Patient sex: F
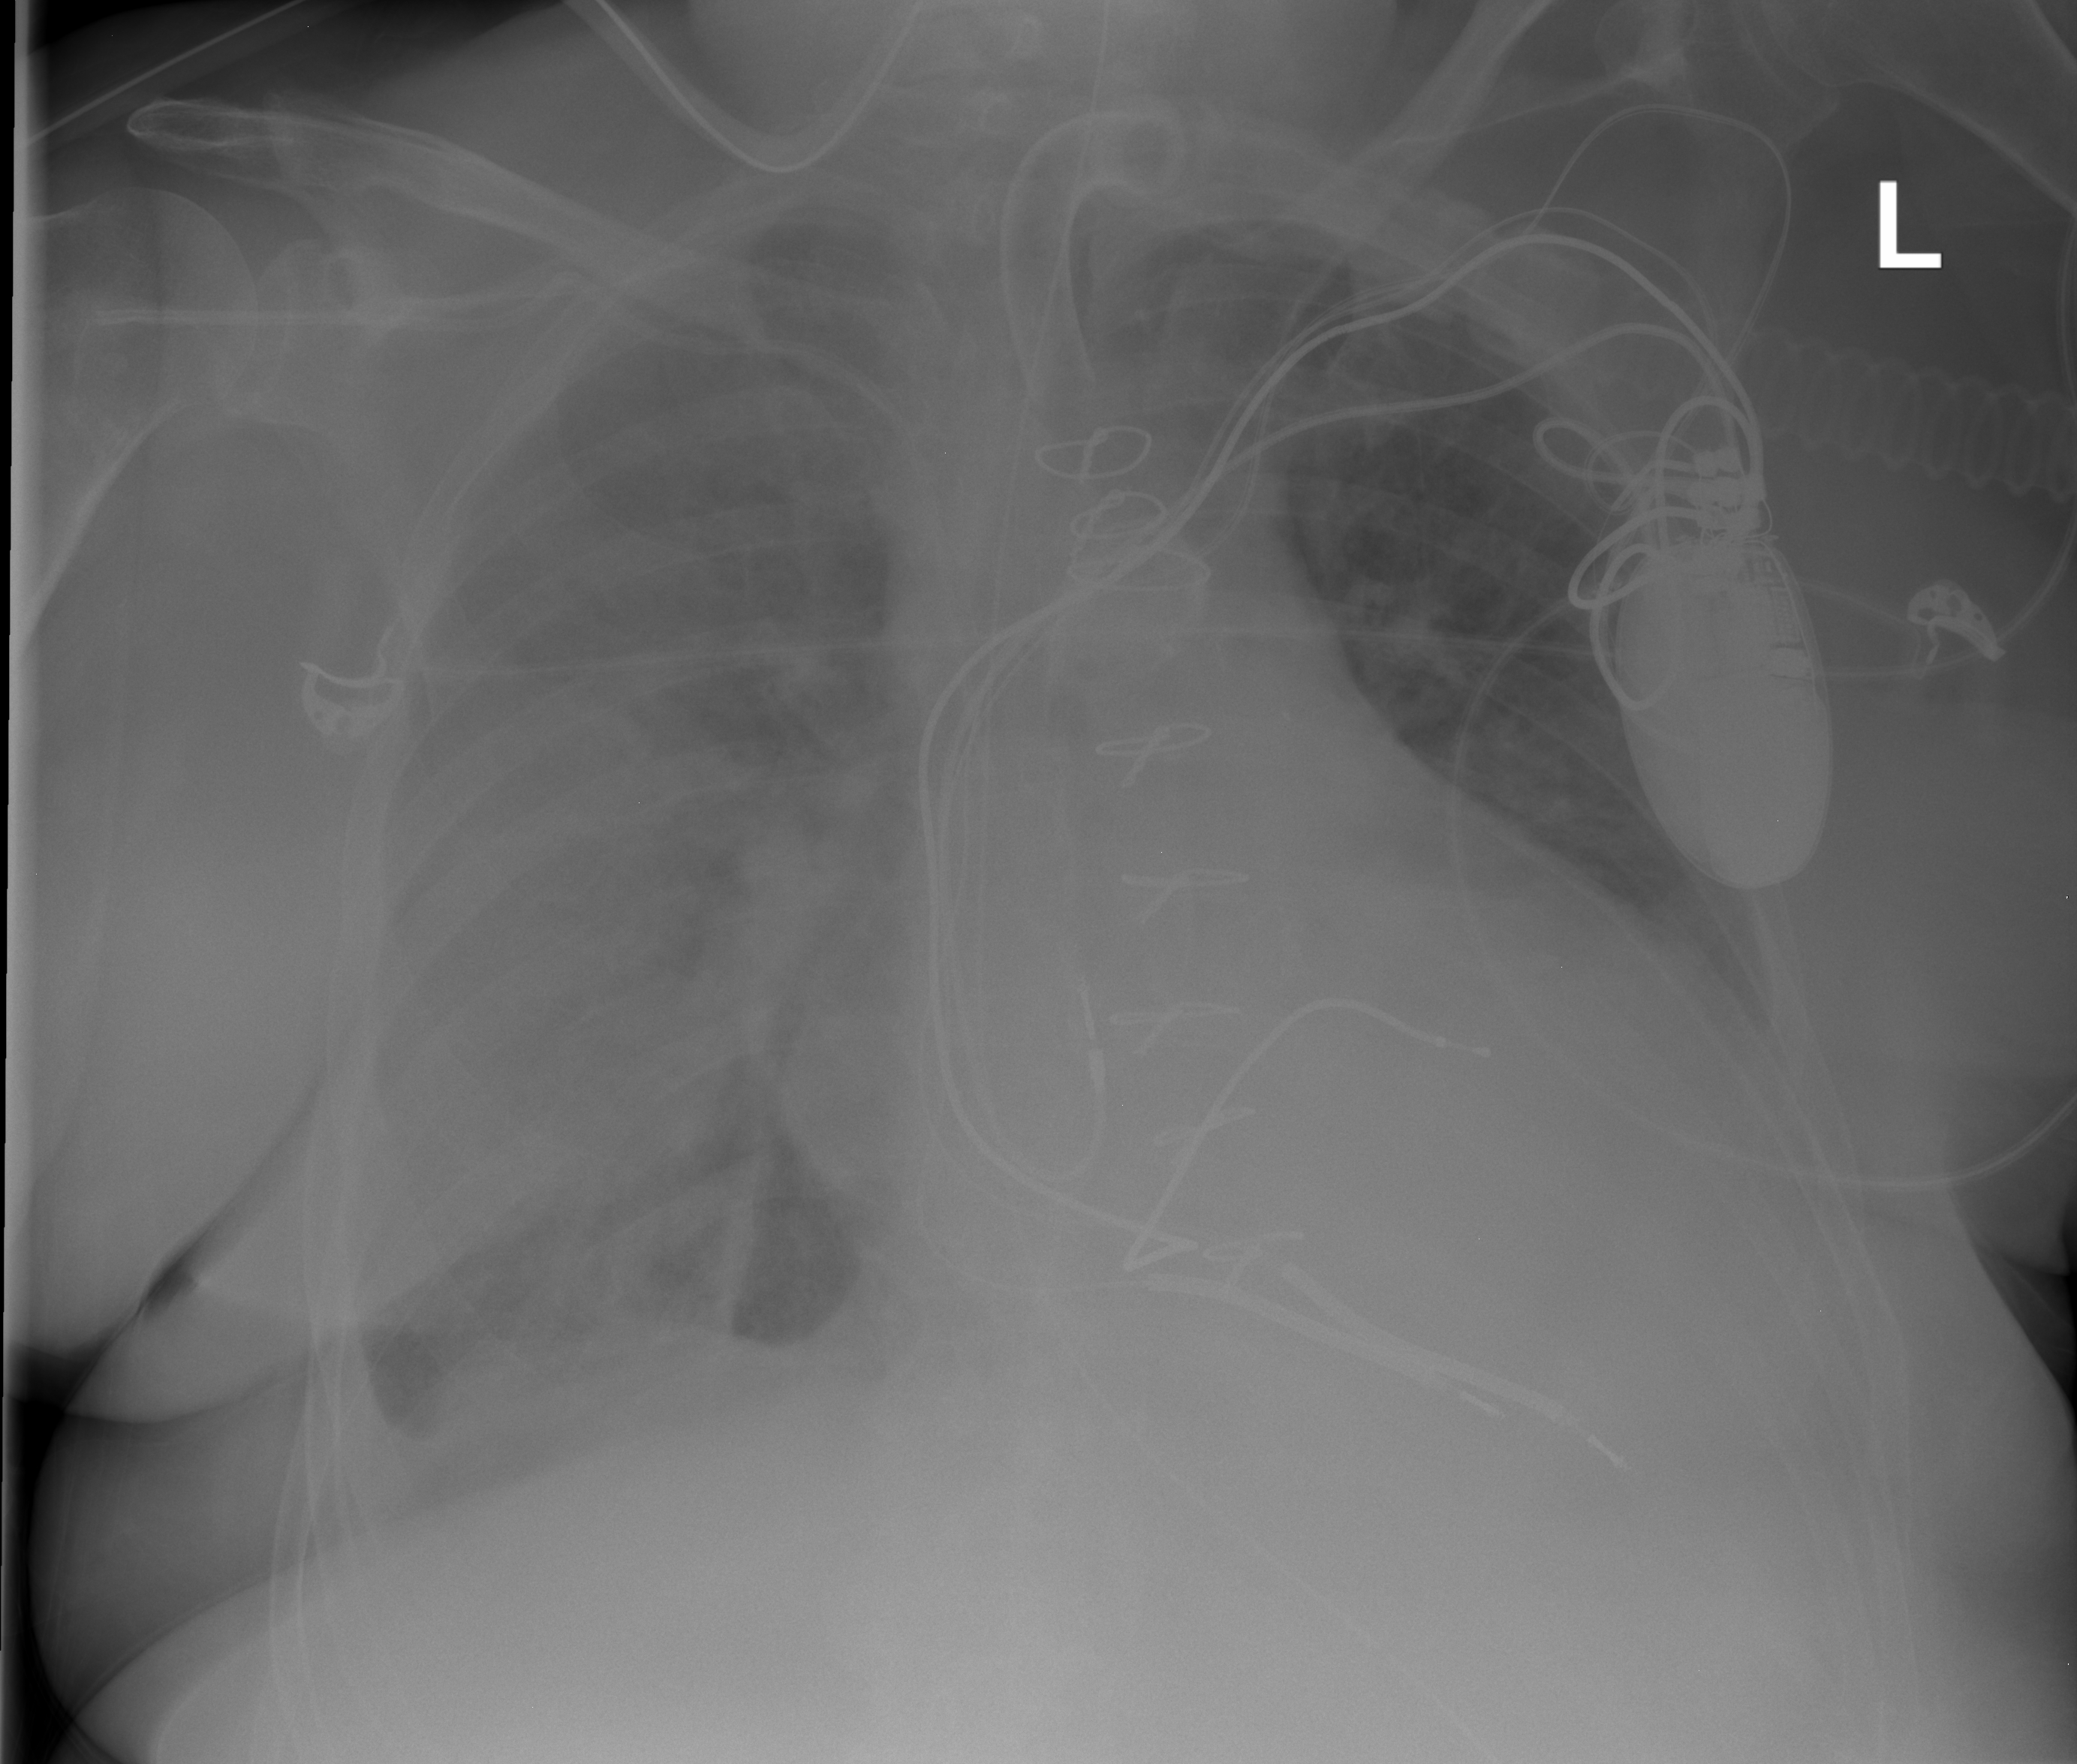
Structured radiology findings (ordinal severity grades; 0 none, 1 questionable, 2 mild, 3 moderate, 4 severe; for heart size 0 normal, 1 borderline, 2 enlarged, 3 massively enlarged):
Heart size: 2
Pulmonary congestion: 2
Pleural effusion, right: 2
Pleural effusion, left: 2
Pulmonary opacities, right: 3
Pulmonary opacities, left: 0
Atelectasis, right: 2
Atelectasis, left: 0